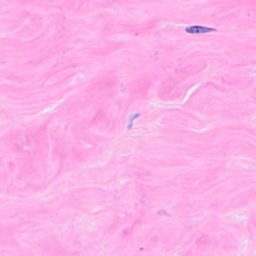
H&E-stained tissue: Breast